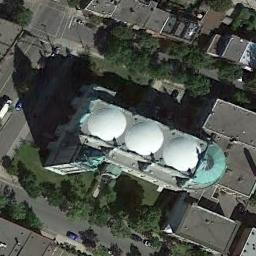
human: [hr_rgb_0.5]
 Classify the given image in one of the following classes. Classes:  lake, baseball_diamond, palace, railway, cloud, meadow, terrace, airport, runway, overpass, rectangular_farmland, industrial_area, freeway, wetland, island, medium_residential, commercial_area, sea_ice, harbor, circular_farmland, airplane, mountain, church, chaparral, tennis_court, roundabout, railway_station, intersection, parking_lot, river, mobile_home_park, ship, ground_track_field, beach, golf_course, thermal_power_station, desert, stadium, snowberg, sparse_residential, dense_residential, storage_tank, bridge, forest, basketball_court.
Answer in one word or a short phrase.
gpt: church